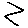
Label: zigzag